Question:
Given a product, my intention is to be able to create a conversion table that will serve as a lookup when converting from one unit of measure () to another (). Both IDs can be found in the table.
The conversion values will be supplied by the user, and will be stored in the and fields respectivley. For instance given a source UoM of and a target UoM of the field will contain 1 and field will contain 1000.
However, while it make sense to me, I find the relationship to be odd in that there are two relationships that exist between and tables.
My question is, is it acceptable to have this kind of multiple relationship?
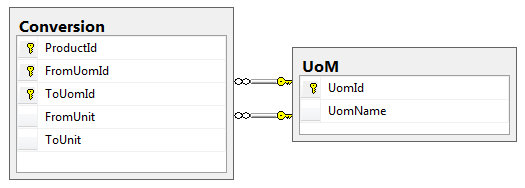
Answer: The answers is it is acceptable and this is the right way to do it.
When you write joins remember to assign to 'UoM' table:
'''
Select *
from Conversion C
inner join UoM as UoMfrom on UoMfrom.UomId = c.FromUomId
inner join UoM as UoMto on UoMto.UomId = c.FromUomId
'''
Notice than, because 'UoM' table appears for twice in sentence, you assign a different alias for each occurrence.